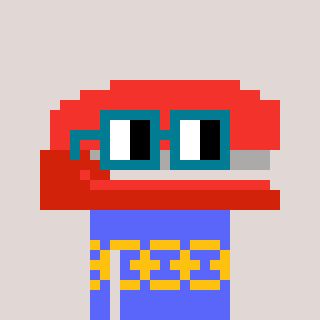
a pixel art character with square dark green glasses, a stapler-shaped head and a purple-colored body on a warm background